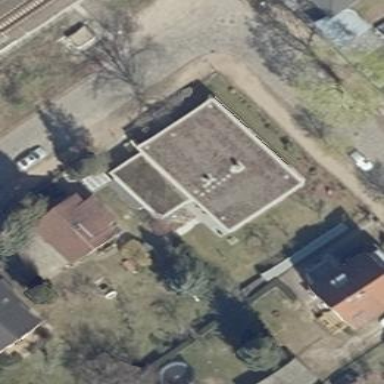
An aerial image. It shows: Detached building with flat roof.